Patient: sex M, age 71
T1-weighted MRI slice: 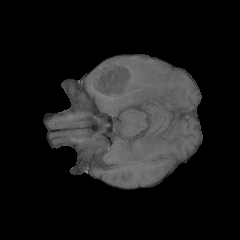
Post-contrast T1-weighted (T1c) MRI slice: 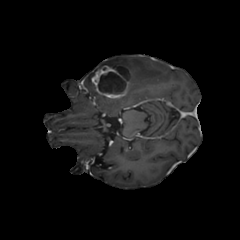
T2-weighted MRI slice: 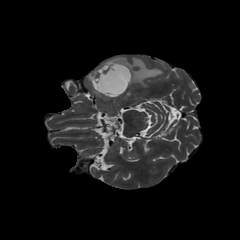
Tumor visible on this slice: yes
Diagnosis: Glioblastoma, IDH-wildtype
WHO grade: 4